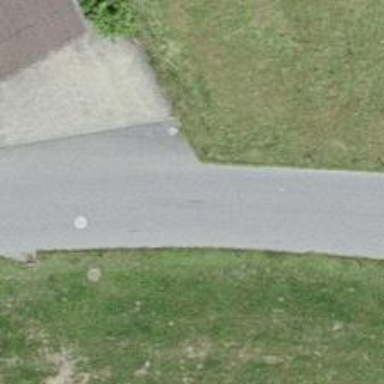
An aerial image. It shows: Residential road with asphalt surface.